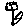
Label: flower